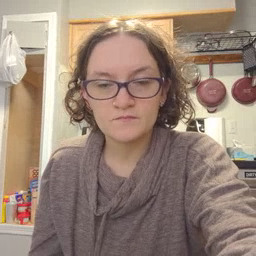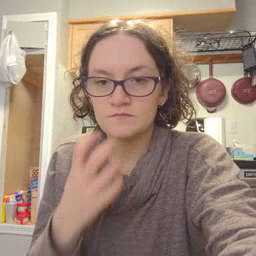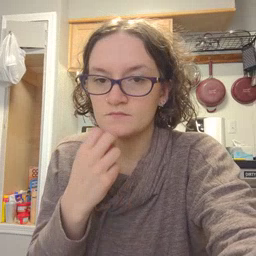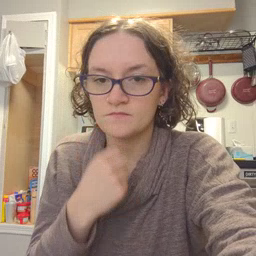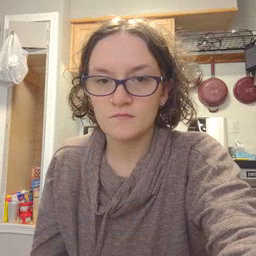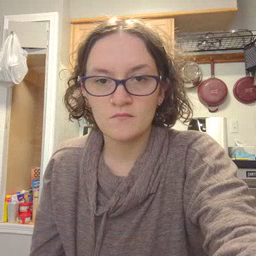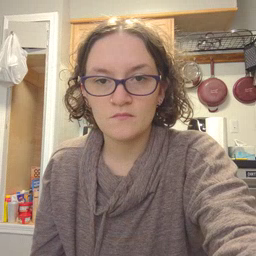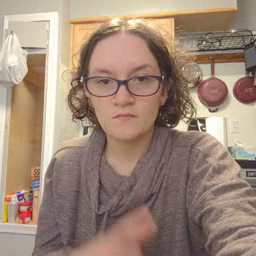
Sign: underwear